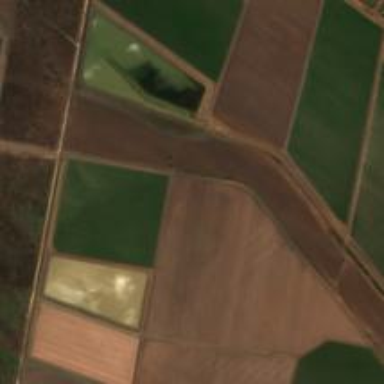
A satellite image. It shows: Farmland with furrow irrigation.